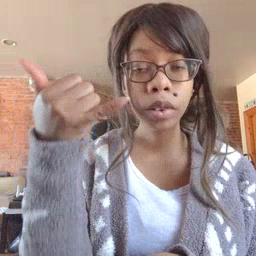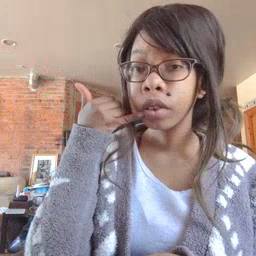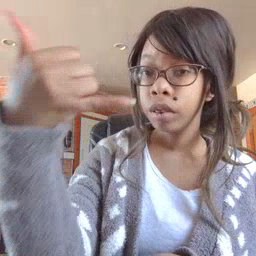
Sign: callonphone